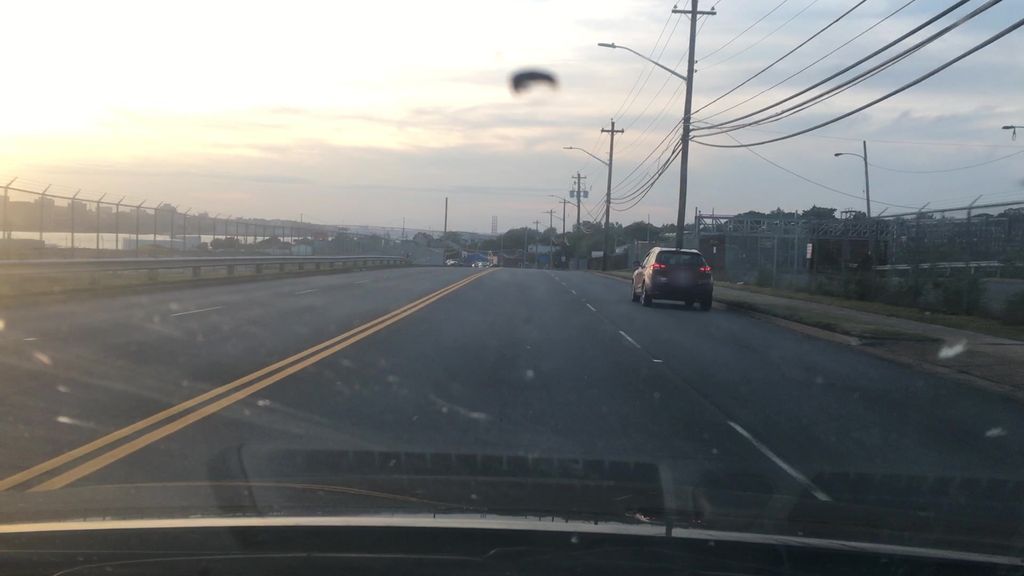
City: halifax